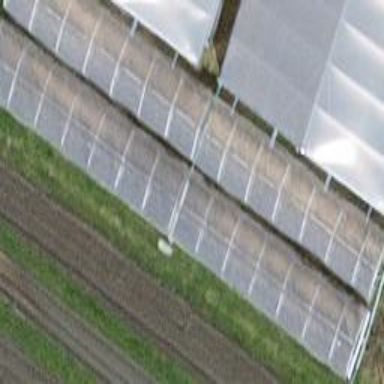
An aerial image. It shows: Greenhouse.